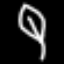
Label: leaf